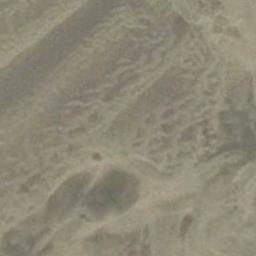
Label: desert